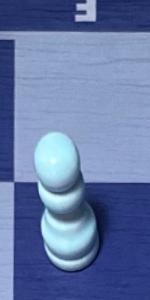
Label: Pawn_White